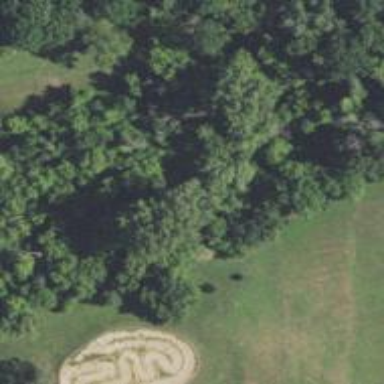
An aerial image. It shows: Disc golf basket.